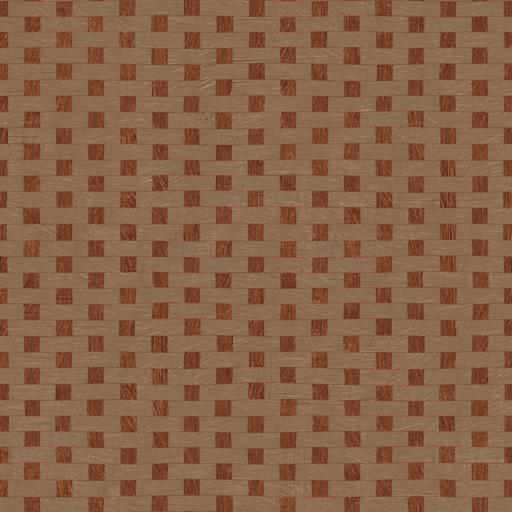
Tags: fabric pattern wicker wood wooden